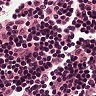
Metastatic tissue present: no